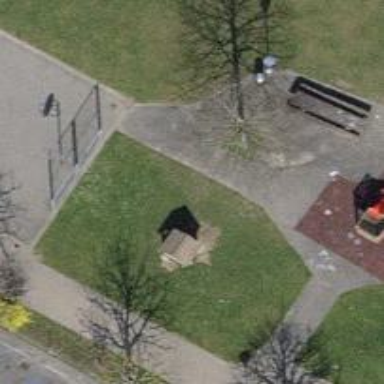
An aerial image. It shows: Playground with playhouse.